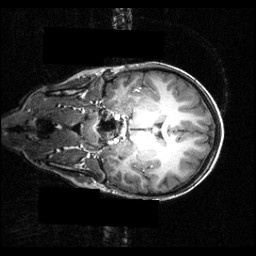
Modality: T1w
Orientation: coronal
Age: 12
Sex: female
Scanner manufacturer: siemens
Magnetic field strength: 3.951 T
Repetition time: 1.5 s
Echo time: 0.00335 s